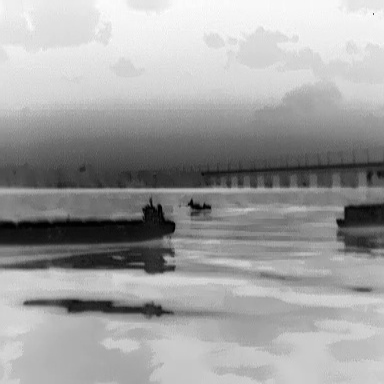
There are three objects shown in the infrared image, including a liner, a warship, and a fishing_boat.